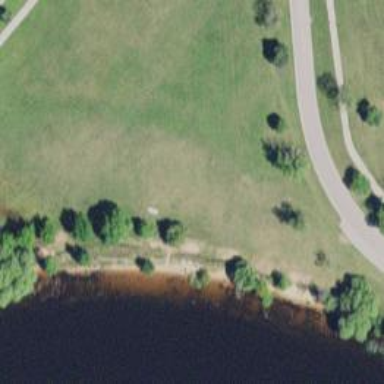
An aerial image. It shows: Disc golf tee area.